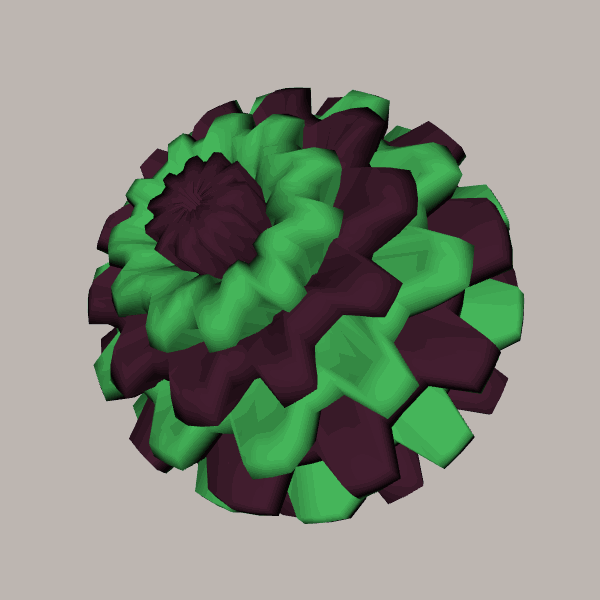
Background: light